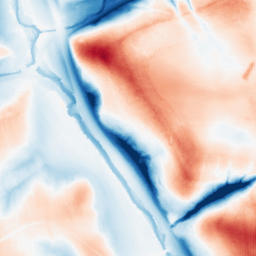
Category: classical
Decomposition family: gaussian_anisotropic
Decomposition parameters: sigma_x: 20
sigma_y: 20
Upsampling method: fft_zeropad
Upsampling parameters: scale: 8
Upsampling scale: 8